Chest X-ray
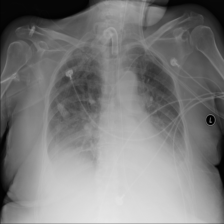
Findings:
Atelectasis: positive
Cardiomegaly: negative
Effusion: positive
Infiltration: negative
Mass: negative
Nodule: negative
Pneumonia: negative
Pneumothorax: negative
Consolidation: positive
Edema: negative
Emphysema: negative
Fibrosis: negative
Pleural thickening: negative
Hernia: negative